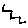
Label: zigzag